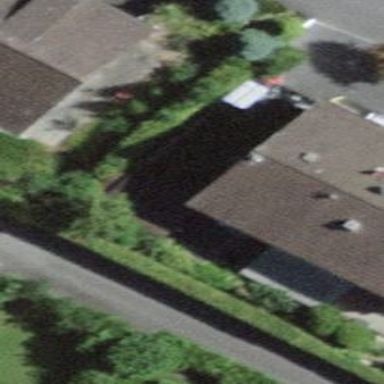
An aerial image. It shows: Residential building.